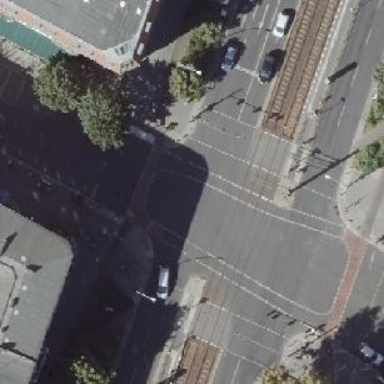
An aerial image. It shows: Cycleway with asphalt surface. There is crossing with traffic signals for cyclists.